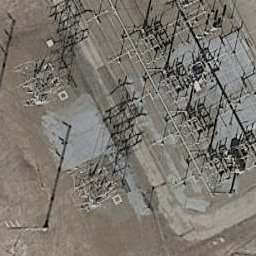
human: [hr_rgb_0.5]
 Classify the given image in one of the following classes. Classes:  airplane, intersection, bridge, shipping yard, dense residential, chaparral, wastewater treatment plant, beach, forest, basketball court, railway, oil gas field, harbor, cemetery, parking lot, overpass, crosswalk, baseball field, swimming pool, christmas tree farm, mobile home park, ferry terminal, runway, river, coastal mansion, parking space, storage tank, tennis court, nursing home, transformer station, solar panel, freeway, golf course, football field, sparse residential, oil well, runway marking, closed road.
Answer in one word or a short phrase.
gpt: transformer station